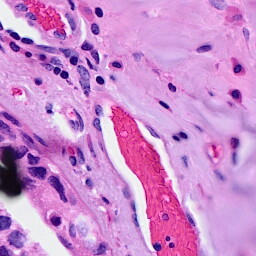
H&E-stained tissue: Breast